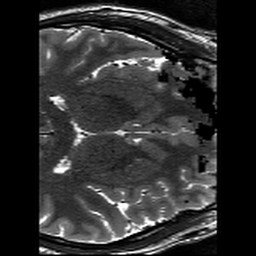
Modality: T2w
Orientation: axial